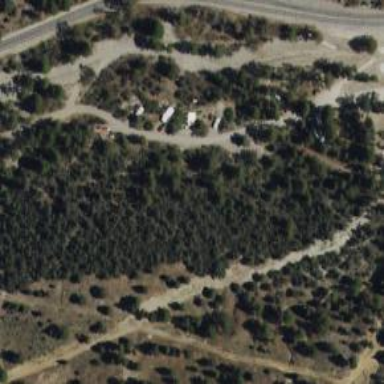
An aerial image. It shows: Basic campsite with tents and caravans. The campsite also has picnic tables.